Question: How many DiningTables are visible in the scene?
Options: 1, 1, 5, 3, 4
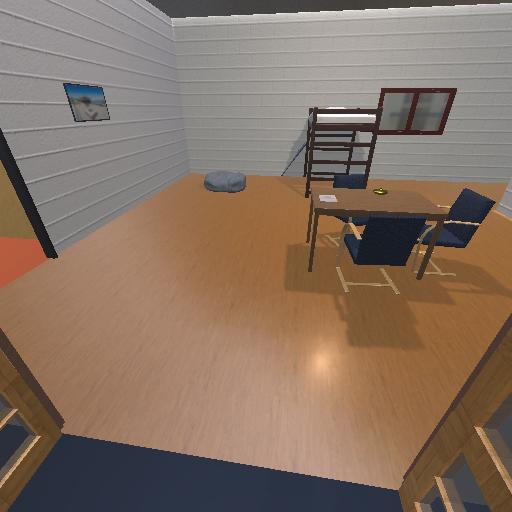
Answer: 1